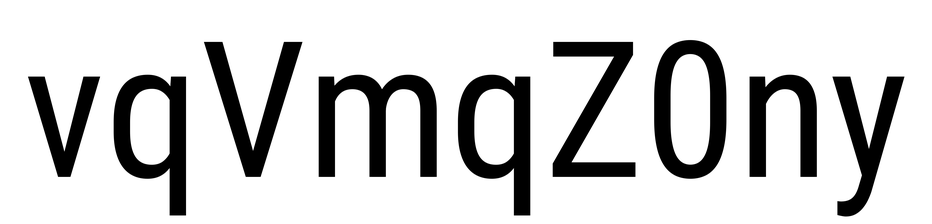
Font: Roboto_Condensed_Regular